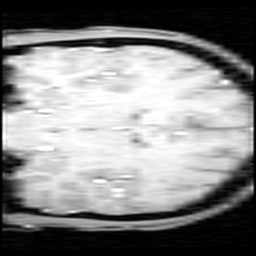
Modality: inplaneT1
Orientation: coronal
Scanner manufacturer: ge
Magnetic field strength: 3 T
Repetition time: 0.25 s
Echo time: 0.0036 s